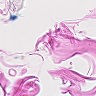
Metastatic tissue present: no